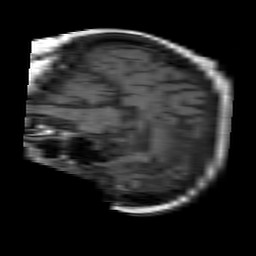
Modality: T1w
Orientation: sagittal
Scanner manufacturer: philips
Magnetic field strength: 1.5 T
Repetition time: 0.7047 s
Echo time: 0.015 s